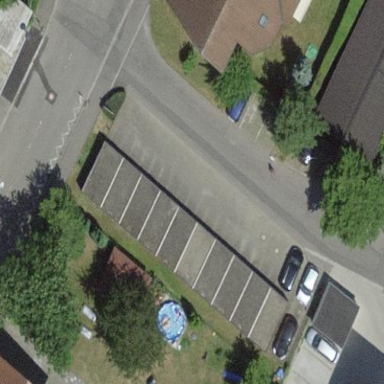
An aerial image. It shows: Group of garages.